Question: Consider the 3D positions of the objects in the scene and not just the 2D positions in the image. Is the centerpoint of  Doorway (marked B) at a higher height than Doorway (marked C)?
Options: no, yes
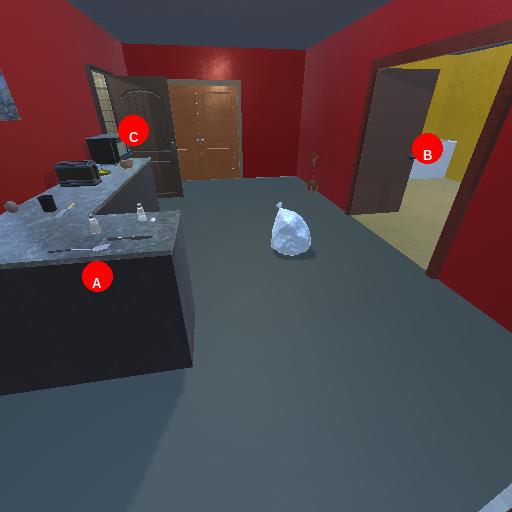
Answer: no